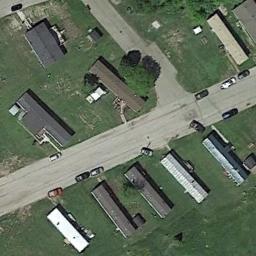
Label: residential